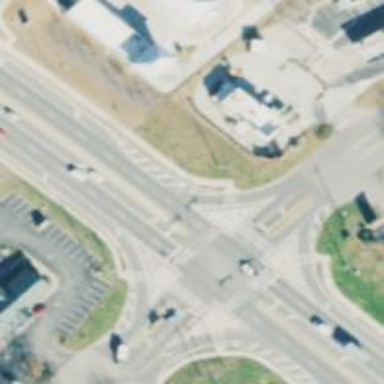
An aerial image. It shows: Marked crossing on footway.